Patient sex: M
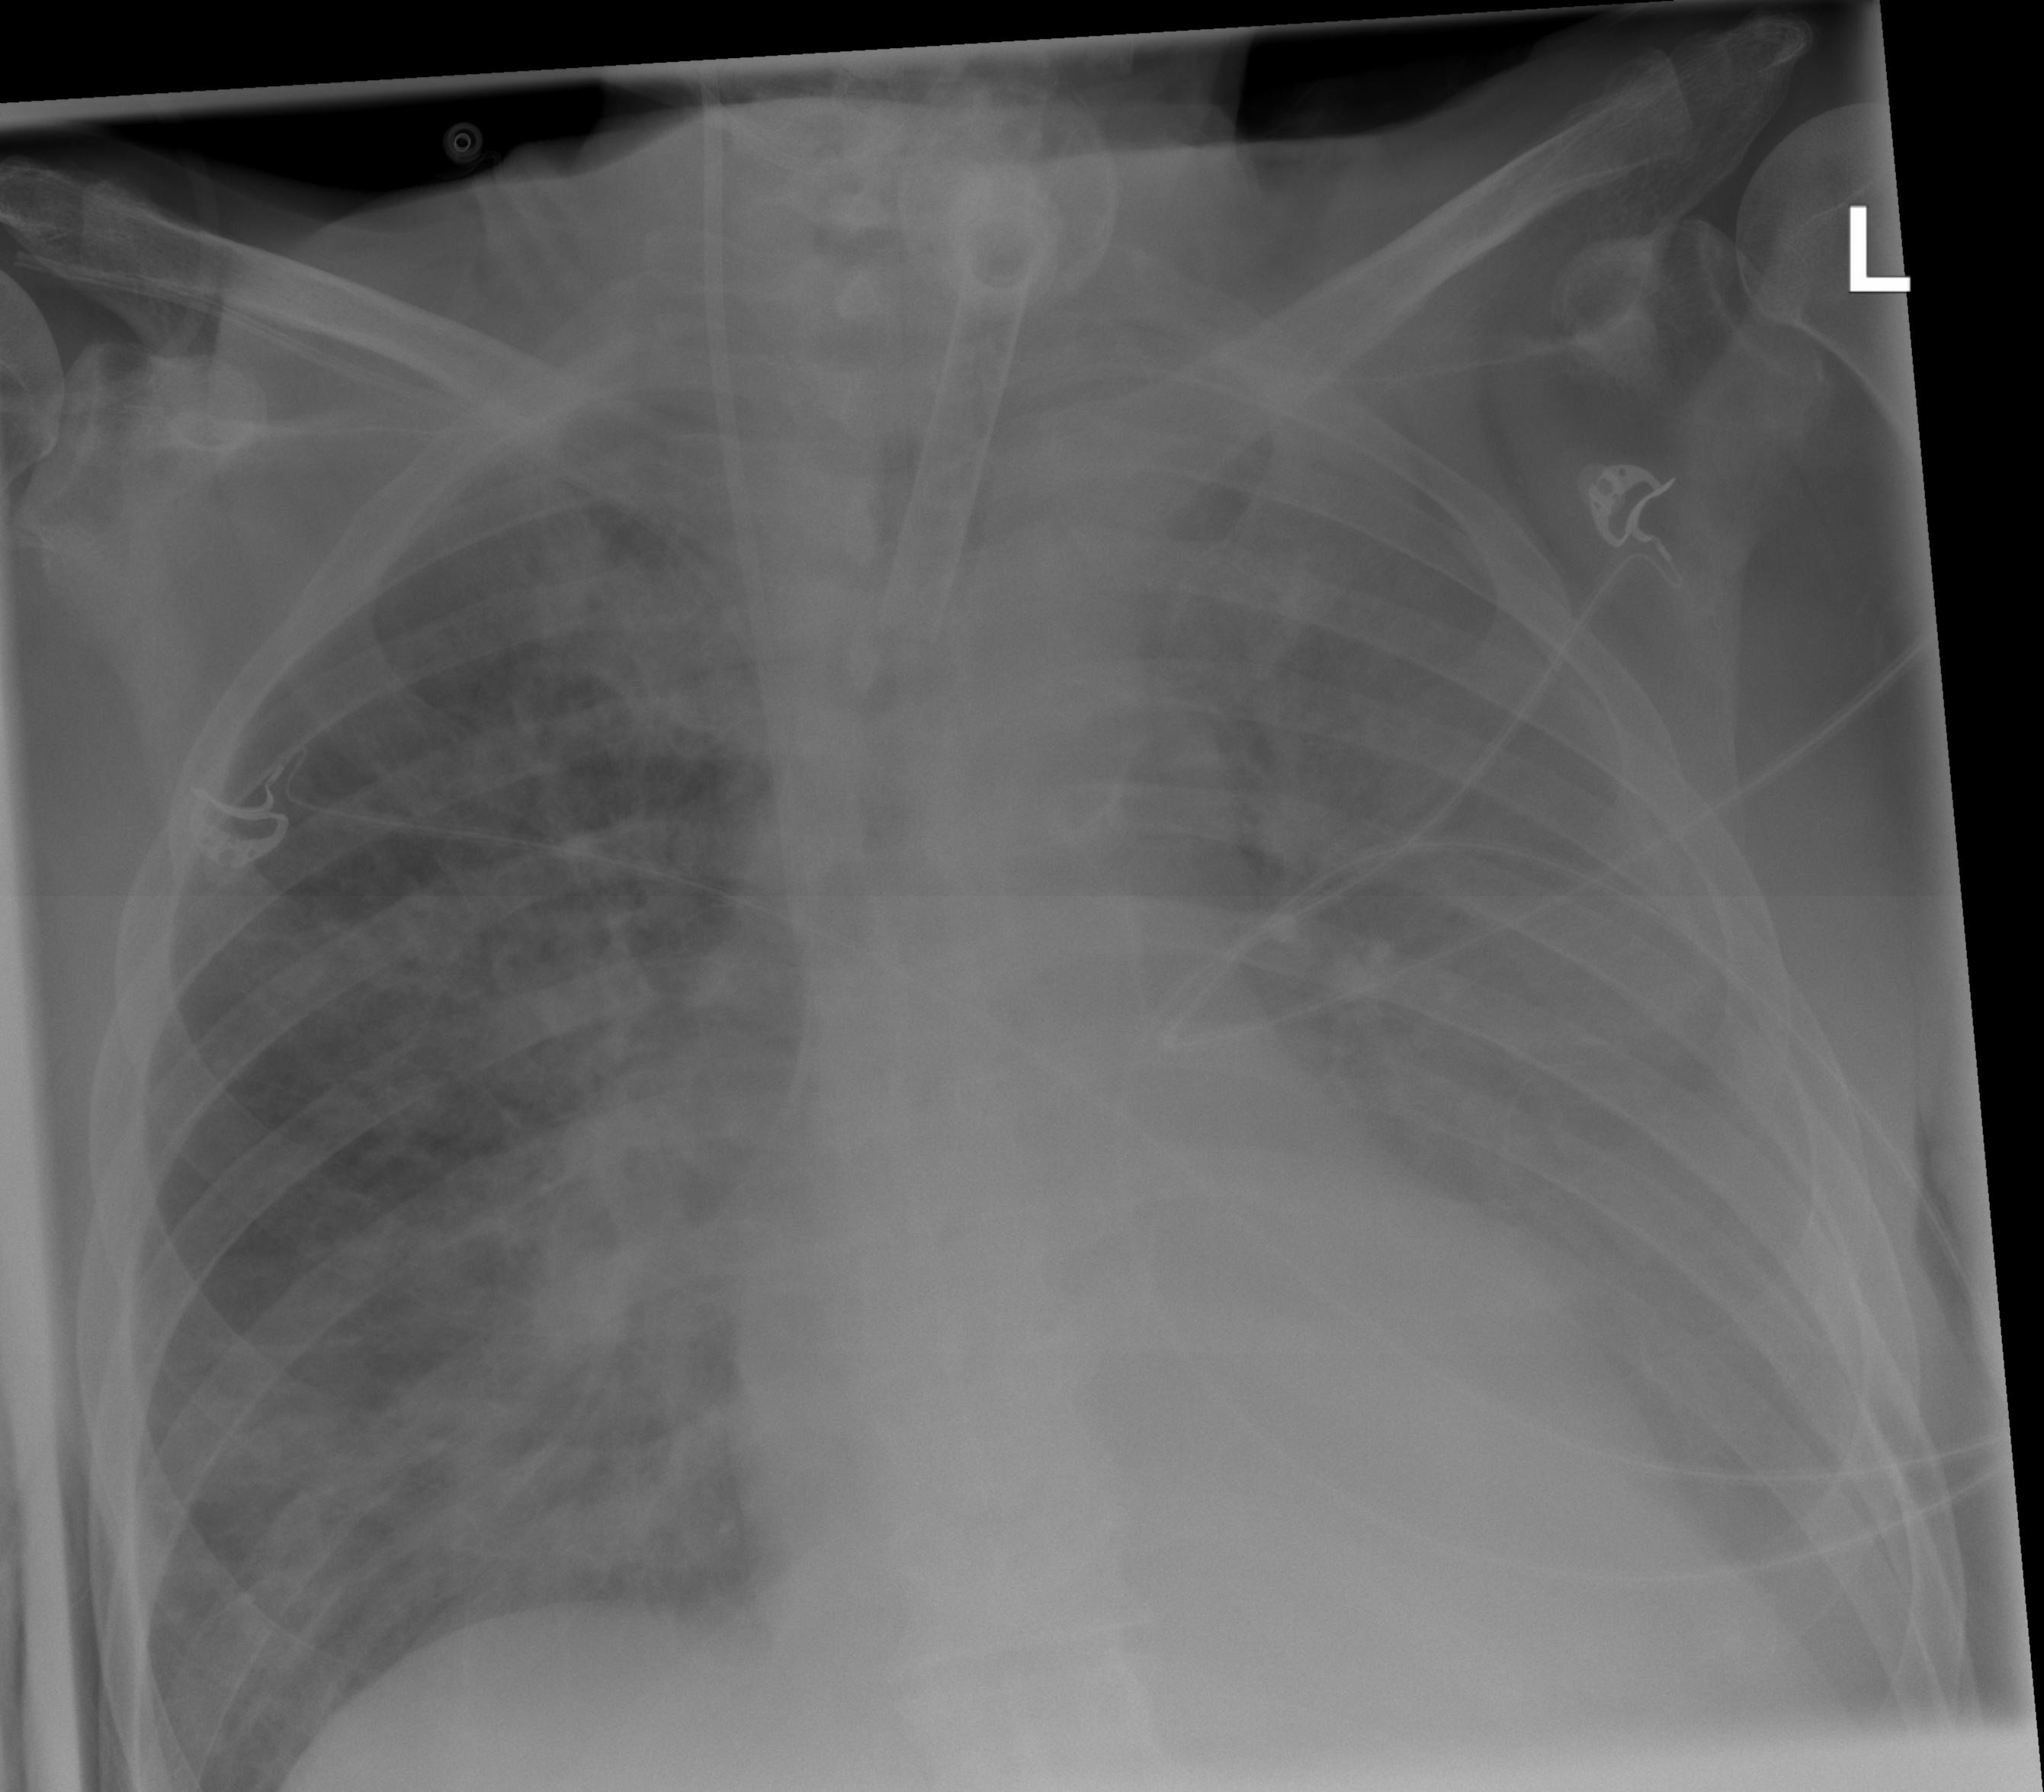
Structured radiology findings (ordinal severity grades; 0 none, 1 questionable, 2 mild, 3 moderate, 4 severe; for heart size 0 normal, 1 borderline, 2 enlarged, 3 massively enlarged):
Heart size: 2
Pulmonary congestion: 2
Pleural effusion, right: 0
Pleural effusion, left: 3
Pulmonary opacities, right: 2
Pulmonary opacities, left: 1
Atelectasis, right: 0
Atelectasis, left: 0